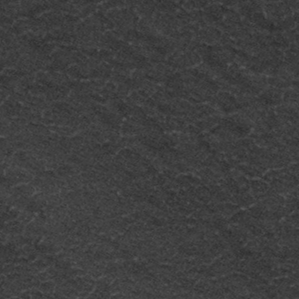
Label: frost